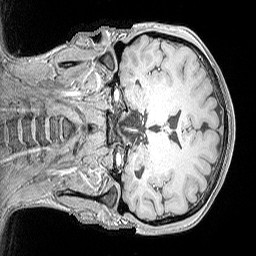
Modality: MP2RAGE
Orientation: coronal
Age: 19
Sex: female
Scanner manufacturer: siemens
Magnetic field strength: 3 T
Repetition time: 5 s
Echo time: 0.00298 s